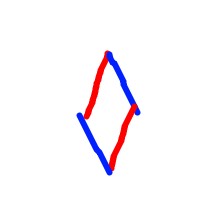
Shape: rhombus